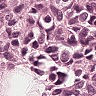
Metastatic tissue present: yes